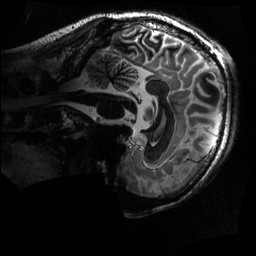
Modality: MP2RAGE
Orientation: sagittal
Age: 30
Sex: male
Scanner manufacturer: siemens
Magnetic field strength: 6.98 T
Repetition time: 6 s
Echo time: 0.00283 s